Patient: sex F, age 65
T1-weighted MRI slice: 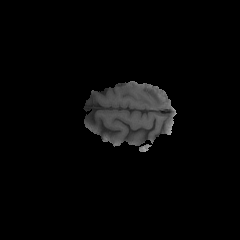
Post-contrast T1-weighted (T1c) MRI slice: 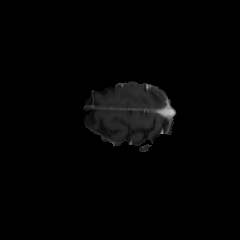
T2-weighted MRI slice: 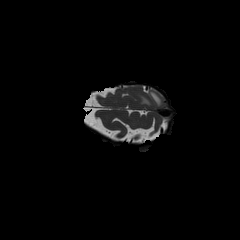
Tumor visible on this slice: yes
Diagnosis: Glioblastoma, IDH-wildtype
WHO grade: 4